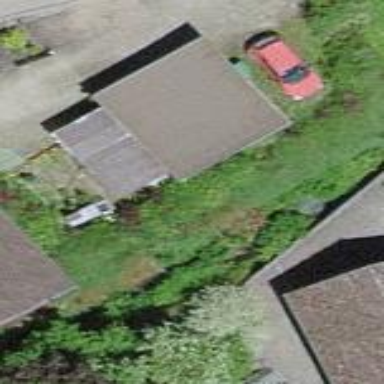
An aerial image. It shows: Garage.